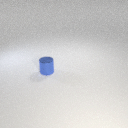
small blue metal cylinder